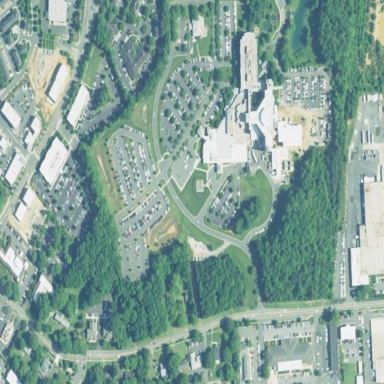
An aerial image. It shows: Healthcare facility identified as hospital.